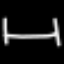
Label: bed